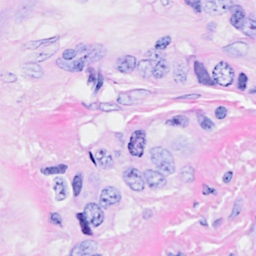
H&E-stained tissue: Breast